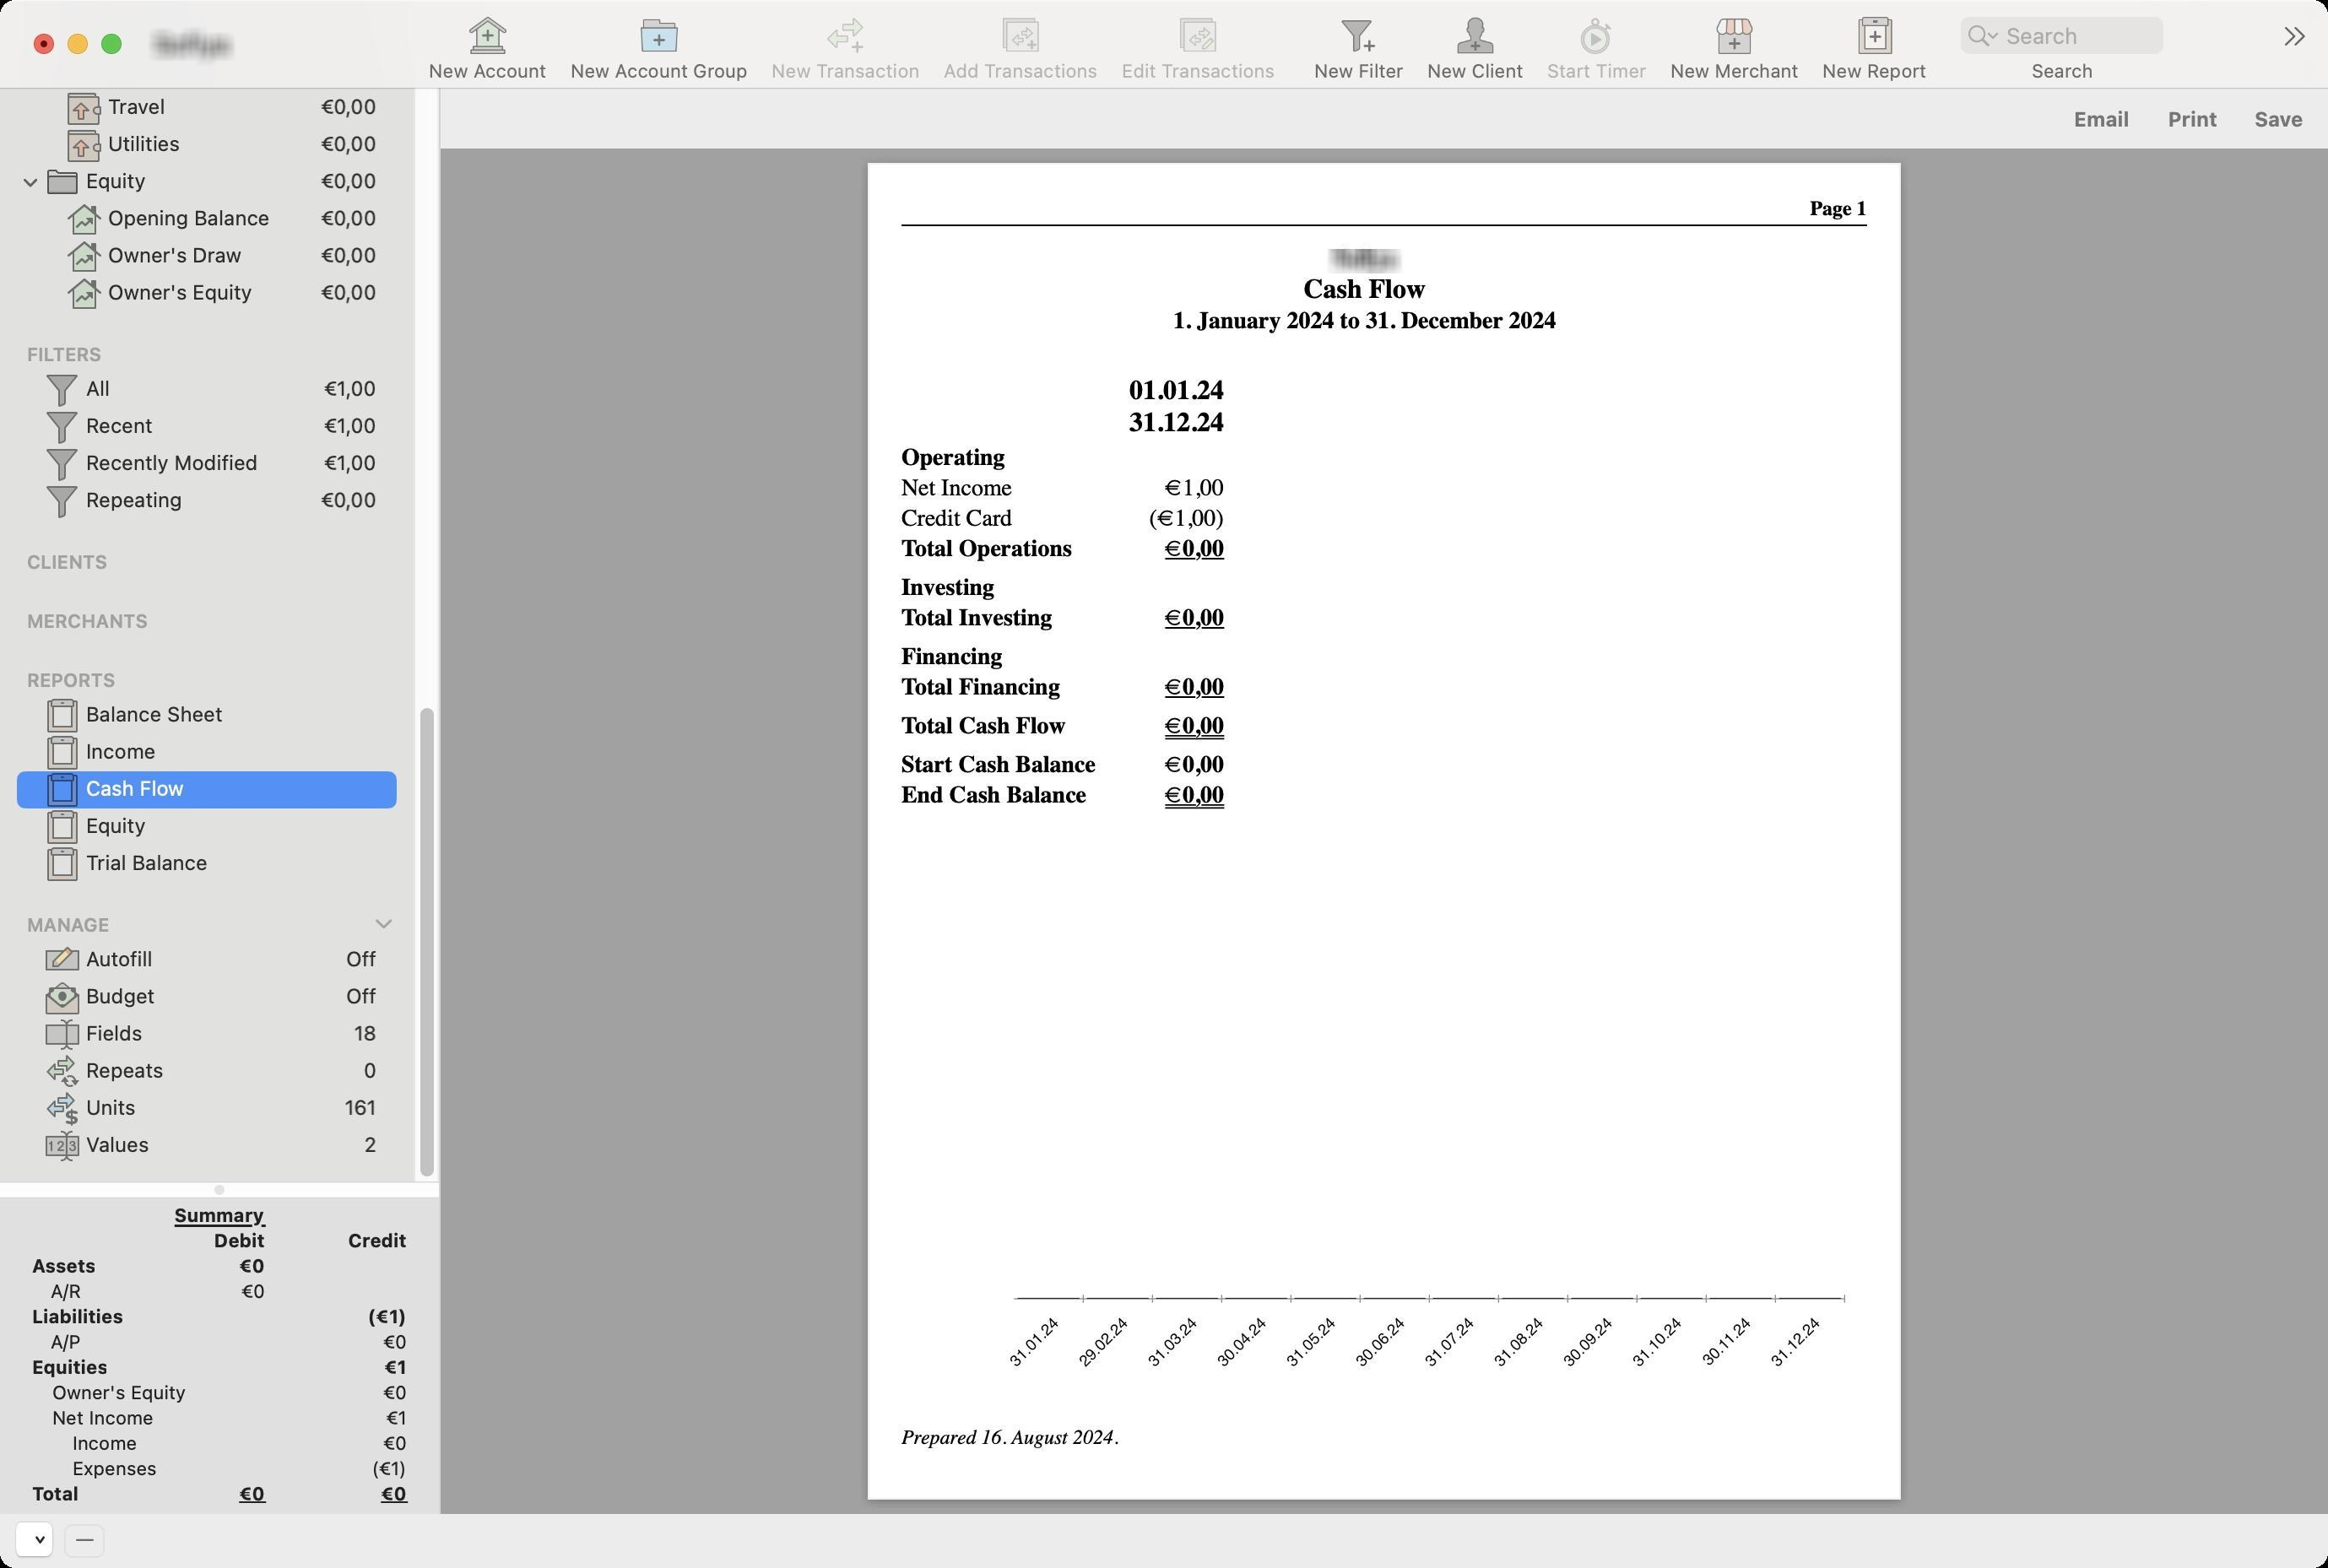
Accessibility tree:
{"name": "[name]", "role": "AXWindow", "description": null, "role_description": "standard window", "value": null, "position": "284.00;55.00", "size": "1379;929", "children": [{"name": "", "role": "AXMenuButton", "description": null, "role_description": "menu button", "value": null, "position": "8.00;901.00", "size": "26;25", "children": []}, {"name": "", "role": "AXButton", "description": "remove", "role_description": "button", "value": null, "position": "37.00;901.00", "size": "26;25", "children": []}, {"name": null, "role": "AXSplitGroup", "description": null, "role_description": "split group", "value": null, "position": "0.00;52.00", "size": "1379;845", "children": [{"name": null, "role": "AXSplitGroup", "description": null, "role_description": "split group", "value": null, "position": "0.00;52.00", "size": "260;845", "children": [{"name": null, "role": "AXScrollArea", "description": null, "role_description": "scroll area", "value": null, "position": "0.00;52.00", "size": "260;648", "children": [{"name": null, "role": "AXOutline", "description": null, "role_description": "outline", "value": null, "position": "0.00;-793.00", "size": "245;1493", "children": [{"name": null, "role": "AXRow", "description": null, "role_description": "outline row", "value": null, "position": "0.00;-783.00", "size": "245;22", "children": [{"name": null, "role": "AXCell", "description": null, "role_description": "cell", "value": null, "position": "10.00;-783.00", "size": "225;22", "children": [{"name": null, "role": "AXStaticText", "description": null, "role_description": "text", "value": "ACCOUNTS", "position": "14.00;-783.00", "size": "229;22", "children": []}]}]}, {"name": null, "role": "AXRow", "description": null, "role_description": "outline row", "value": null, "position": "0.00;-761.00", "size": "245;22", "children": [{"name": null, "role": "AXCell", "description": null, "role_description": "cell", "value": null, "position": "10.00;-761.00", "size": "225;22", "children": [{"name": null, "role": "AXImage", "description": "", "role_description": "image", "value": null, "position": "27.00;-760.00", "size": "20;20", "children": []}, {"name": null, "role": "AXStaticText", "description": null, "role_description": "text", "value": "Assets", "position": "49.00;-758.50", "size": "138;17", "children": []}, {"name": null, "role": "AXStaticText", "description": null, "role_description": "text", "value": "€0,00", "position": "187.14;-758.50", "size": "38;17", "children": []}, {"name": null, "role": "AXDisclosureTriangle", "description": null, "role_description": "disclosure triangle", "value": 1, "position": "12.00;-761.00", "size": "13;22", "children": []}]}]}, {"name": null, "role": "AXRow", "description": null, "role_description": "outline row", "value": null, "position": "0.00;-739.00", "size": "245;22", "children": [{"name": null, "role": "AXCell", "description": null, "role_description": "cell", "value": null, "position": "10.00;-739.00", "size": "225;22", "children": [{"name": null, "role": "AXImage", "description": "Bank", "role_description": "image", "value": null, "position": "40.00;-738.00", "size": "20;20", "children": []}, {"name": null, "role": "AXStaticText", "description": null, "role_description": "text", "value": "Chequing", "position": "62.00;-736.50", "size": "125;17", "children": []}, {"name": null, "role": "AXStaticText", "description": null, "role_description": "text", "value": "€0,00", "position": "187.14;-736.50", "size": "38;17", "children": []}]}]}, {"name": null, "role": "AXRow", "description": null, "role_description": "outline row", "value": null, "position": "0.00;-717.00", "size": "245;22", "children": [{"name": null, "role": "AXCell", "description": null, "role_description": "cell", "value": null, "position": "10.00;-717.00", "size": "225;22", "children": [{"name": null, "role": "AXImage", "description": "Bank", "role_description": "image", "value": null, "position": "40.00;-716.00", "size": "20;20", "children": []}, {"name": null, "role": "AXStaticText", "description": null, "role_description": "text", "value": "Savings", "position": "62.00;-714.50", "size": "125;17", "children": []}, {"name": null, "role": "AXStaticText", "description": null, "role_description": "text", "value": "€0,00", "position": "187.14;-714.50", "size": "38;17", "children": []}]}]}, {"name": null, "role": "AXRow", "description": null, "role_description": "outline row", "value": null, "position": "0.00;-695.00", "size": "245;22", "children": [{"name": null, "role": "AXCell", "description": null, "role_description": "cell", "value": null, "position": "10.00;-695.00", "size": "225;22", "children": [{"name": null, "role": "AXImage", "description": "Cash", "role_description": "image", "value": null, "position": "40.00;-694.00", "size": "20;20", "children": []}, {"name": null, "role": "AXStaticText", "description": null, "role_description": "text", "value": "Petty Cash", "position": "62.00;-692.50", "size": "125;17", "children": []}, {"name": null, "role": "AXStaticText", "description": null, "role_description": "text", "value": "€0,00", "position": "187.14;-692.50", "size": "38;17", "children": []}]}]}, {"name": null, "role": "AXRow", "description": null, "role_description": "outline row", "value": null, "position": "0.00;-673.00", "size": "245;22", "children": [{"name": null, "role": "AXCell", "description": null, "role_description": "cell", "value": null, "position": "10.00;-673.00", "size": "225;22", "children": [{"name": null, "role": "AXImage", "description": "FixedAsset", "role_description": "image", "value": null, "position": "40.00;-672.00", "size": "20;20", "children": []}, {"name": null, "role": "AXStaticText", "description": null, "role_description": "text", "value": "Fixed Assets", "position": "62.00;-670.50", "size": "125;17", "children": []}, {"name": null, "role": "AXStaticText", "description": null, "role_description": "text", "value": "€0,00", "position": "187.14;-670.50", "size": "38;17", "children": []}]}]}, {"name": null, "role": "AXRow", "description": null, "role_description": "outline row", "value": null, "position": "0.00;-651.00", "size": "245;22", "children": [{"name": null, "role": "AXCell", "description": null, "role_description": "cell", "value": null, "position": "10.00;-651.00", "size": "225;22", "children": [{"name": null, "role": "AXImage", "description": "AccountsReceivable", "role_description": "image", "value": null, "position": "40.00;-650.00", "size": "20;20", "children": []}, {"name": null, "role": "AXStaticText", "description": null, "role_description": "text", "value": "Accounts Receivable", "position": "62.00;-648.50", "size": "125;17", "children": []}, {"name": null, "role": "AXStaticText", "description": null, "role_description": "text", "value": "€0,00", "position": "187.14;-648.50", "size": "38;17", "children": []}]}]}, {"name": null, "role": "AXRow", "description": null, "role_description": "outline row", "value": null, "position": "0.00;-629.00", "size": "245;22", "children": [{"name": null, "role": "AXCell", "description": null, "role_description": "cell", "value": null, "position": "10.00;-629.00", "size": "225;22", "children": [{"name": null, "role": "AXImage", "description": "", "role_description": "image", "value": null, "position": "27.00;-628.00", "size": "20;20", "children": []}, {"name": null, "role": "AXStaticText", "description": null, "role_description": "text", "value": "Liabilities", "position": "49.00;-626.50", "size": "131;17", "children": []}, {"name": null, "role": "AXStaticText", "description": null, "role_description": "text", "value": "(€1,00)", "position": "179.79;-626.50", "size": "45;17", "children": []}, {"name": null, "role": "AXDisclosureTriangle", "description": null, "role_description": "disclosure triangle", "value": 1, "position": "12.00;-629.00", "size": "13;22", "children": []}]}]}, {"name": null, "role": "AXRow", "description": null, "role_description": "outline row", "value": null, "position": "0.00;-607.00", "size": "245;22", "children": [{"name": null, "role": "AXCell", "description": null, "role_description": "cell", "value": null, "position": "10.00;-607.00", "size": "225;22", "children": [{"name": null, "role": "AXImage", "description": "CreditCard", "role_description": "image", "value": null, "position": "40.00;-606.00", "size": "20;20", "children": []}, {"name": null, "role": "AXStaticText", "description": null, "role_description": "text", "value": "Credit Card", "position": "62.00;-604.50", "size": "118;17", "children": []}, {"name": null, "role": "AXStaticText", "description": null, "role_description": "text", "value": "(€1,00)", "position": "179.79;-604.50", "size": "45;17", "children": []}]}]}, {"name": null, "role": "AXRow", "description": null, "role_description": "outline row", "value": null, "position": "0.00;-585.00", "size": "245;22", "children": [{"name": null, "role": "AXCell", "description": null, "role_description": "cell", "value": null, "position": "10.00;-585.00", "size": "225;22", "children": [{"name": null, "role": "AXImage", "description": "Loan", "role_description": "image", "value": null, "position": "40.00;-584.00", "size": "20;20", "children": []}, {"name": null, "role": "AXStaticText", "description": null, "role_description": "text", "value": "Loan", "position": "62.00;-582.50", "size": "125;17", "children": []}, {"name": null, "role": "AXStaticText", "description": null, "role_description": "text", "value": "€0,00", "position": "187.14;-582.50", "size": "38;17", "children": []}]}]}, {"name": null, "role": "AXRow", "description": null, "role_description": "outline row", "value": null, "position": "0.00;-563.00", "size": "245;22", "children": [{"name": null, "role": "AXCell", "description": null, "role_description": "cell", "value": null, "position": "10.00;-563.00", "size": "225;22", "children": [{"name": null, "role": "AXImage", "description": "AccountsPayable", "role_description": "image", "value": null, "position": "40.00;-562.00", "size": "20;20", "children": []}, {"name": null, "role": "AXStaticText", "description": null, "role_description": "text", "value": "Accounts Payable", "position": "62.00;-560.50", "size": "125;17", "children": []}, {"name": null, "role": "AXStaticText", "description": null, "role_description": "text", "value": "€0,00", "position": "187.14;-560.50", "size": "38;17", "children": []}]}]}, {"name": null, "role": "AXRow", "description": null, "role_description": "outline row", "value": null, "position": "0.00;-541.00", "size": "245;22", "children": [{"name": null, "role": "AXCell", "description": null, "role_description": "cell", "value": null, "position": "10.00;-541.00", "size": "225;22", "children": [{"name": null, "role": "AXImage", "description": "Tax", "role_description": "image", "value": null, "position": "40.00;-540.00", "size": "20;20", "children": []}, {"name": null, "role": "AXStaticText", "description": null, "role_description": "text", "value": "Sales Tax", "position": "62.00;-538.50", "size": "125;17", "children": []}, {"name": null, "role": "AXStaticText", "description": null, "role_description": "text", "value": "€0,00", "position": "187.14;-538.50", "size": "38;17", "children": []}]}]}, {"name": null, "role": "AXRow", "description": null, "role_description": "outline row", "value": null, "position": "0.00;-519.00", "size": "245;22", "children": [{"name": null, "role": "AXCell", "description": null, "role_description": "cell", "value": null, "position": "10.00;-519.00", "size": "225;22", "children": [{"name": null, "role": "AXImage", "description": "Tax", "role_description": "image", "value": null, "position": "40.00;-518.00", "size": "20;20", "children": []}, {"name": null, "role": "AXStaticText", "description": null, "role_description": "text", "value": "Tax", "position": "62.00;-516.50", "size": "125;17", "children": []}, {"name": null, "role": "AXStaticText", "description": null, "role_description": "text", "value": "€0,00", "position": "187.14;-516.50", "size": "38;17", "children": []}]}]}, {"name": null, "role": "AXRow", "description": null, "role_description": "outline row", "value": null, "position": "0.00;-497.00", "size": "245;22", "children": [{"name": null, "role": "AXCell", "description": null, "role_description": "cell", "value": null, "position": "10.00;-497.00", "size": "225;22", "children": [{"name": null, "role": "AXImage", "description": "", "role_description": "image", "value": null, "position": "27.00;-496.00", "size": "20;20", "children": []}, {"name": null, "role": "AXStaticText", "description": null, "role_description": "text", "value": "Income", "position": "49.00;-494.50", "size": "138;17", "children": []}, {"name": null, "role": "AXStaticText", "description": null, "role_description": "text", "value": "€0,00", "position": "187.14;-494.50", "size": "38;17", "children": []}, {"name": null, "role": "AXDisclosureTriangle", "description": null, "role_description": "disclosure triangle", "value": 1, "position": "12.00;-497.00", "size": "13;22", "children": []}]}]}, {"name": null, "role": "AXRow", "description": null, "role_description": "outline row", "value": null, "position": "0.00;-475.00", "size": "245;22", "children": [{"name": null, "role": "AXCell", "description": null, "role_description": "cell", "value": null, "position": "10.00;-475.00", "size": "225;22", "children": [{"name": null, "role": "AXImage", "description": "Income", "role_description": "image", "value": null, "position": "40.00;-474.00", "size": "20;20", "children": []}, {"name": null, "role": "AXStaticText", "description": null, "role_description": "text", "value": "Sales", "position": "62.00;-472.50", "size": "125;17", "children": []}, {"name": null, "role": "AXStaticText", "description": null, "role_description": "text", "value": "€0,00", "position": "187.14;-472.50", "size": "38;17", "children": []}]}]}, {"name": null, "role": "AXRow", "description": null, "role_description": "outline row", "value": null, "position": "0.00;-453.00", "size": "245;22", "children": [{"name": null, "role": "AXCell", "description": null, "role_description": "cell", "value": null, "position": "10.00;-453.00", "size": "225;22", "children": [{"name": null, "role": "AXImage", "description": "Income", "role_description": "image", "value": null, "position": "40.00;-452.00", "size": "20;20", "children": []}, {"name": null, "role": "AXStaticText", "description": null, "role_description": "text", "value": "Interest Income", "position": "62.00;-450.50", "size": "125;17", "children": []}, {"name": null, "role": "AXStaticText", "description": null, "role_description": "text", "value": "€0,00", "position": "187.14;-450.50", "size": "38;17", "children": []}]}]}, {"name": null, "role": "AXRow", "description": null, "role_description": "outline row", "value": null, "position": "0.00;-431.00", "size": "245;22", "children": [{"name": null, "role": "AXCell", "description": null, "role_description": "cell", "value": null, "position": "10.00;-431.00", "size": "225;22", "children": [{"name": null, "role": "AXImage", "description": "", "role_description": "image", "value": null, "position": "27.00;-430.00", "size": "20;20", "children": []}, {"name": null, "role": "AXStaticText", "description": null, "role_description": "text", "value": "Expenses", "position": "49.00;-428.50", "size": "131;17", "children": []}, {"name": null, "role": "AXStaticText", "description": null, "role_description": "text", "value": "(€1,00)", "position": "179.79;-428.50", "size": "45;17", "children": []}, {"name": null, "role": "AXDisclosureTriangle", "description": null, "role_description": "disclosure triangle", "value": 1, "position": "12.00;-431.00", "size": "13;22", "children": []}]}]}, {"name": null, "role": "AXRow", "description": null, "role_description": "outline row", "value": null, "position": "0.00;-409.00", "size": "245;22", "children": [{"name": null, "role": "AXCell", "description": null, "role_description": "cell", "value": null, "position": "10.00;-409.00", "size": "225;22", "children": [{"name": null, "role": "AXImage", "description": "Expense", "role_description": "image", "value": null, "position": "40.00;-408.00", "size": "20;20", "children": []}, {"name": null, "role": "AXStaticText", "description": null, "role_description": "text", "value": "Advertising", "position": "62.00;-406.50", "size": "125;17", "children": []}, {"name": null, "role": "AXStaticText", "description": null, "role_description": "text", "value": "€0,00", "position": "187.14;-406.50", "size": "38;17", "children": []}]}]}, {"name": null, "role": "AXRow", "description": null, "role_description": "outline row", "value": null, "position": "0.00;-387.00", "size": "245;22", "children": [{"name": null, "role": "AXCell", "description": null, "role_description": "cell", "value": null, "position": "10.00;-387.00", "size": "225;22", "children": [{"name": null, "role": "AXImage", "description": "Expense", "role_description": "image", "value": null, "position": "40.00;-386.00", "size": "20;20", "children": []}, {"name": null, "role": "AXStaticText", "description": null, "role_description": "text", "value": "Auto", "position": "62.00;-384.50", "size": "125;17", "children": []}, {"name": null, "role": "AXStaticText", "description": null, "role_description": "text", "value": "€0,00", "position": "187.14;-384.50", "size": "38;17", "children": []}]}]}, {"name": null, "role": "AXRow", "description": null, "role_description": "outline row", "value": null, "position": "0.00;-365.00", "size": "245;22", "children": [{"name": null, "role": "AXCell", "description": null, "role_description": "cell", "value": null, "position": "10.00;-365.00", "size": "225;22", "children": [{"name": null, "role": "AXImage", "description": "Expense", "role_description": "image", "value": null, "position": "40.00;-364.00", "size": "20;20", "children": []}, {"name": null, "role": "AXStaticText", "description": null, "role_description": "text", "value": "Bank Charges", "position": "62.00;-362.50", "size": "125;17", "children": []}, {"name": null, "role": "AXStaticText", "description": null, "role_description": "text", "value": "€0,00", "position": "187.14;-362.50", "size": "38;17", "children": []}]}]}, {"name": null, "role": "AXRow", "description": null, "role_description": "outline row", "value": null, "position": "0.00;-343.00", "size": "245;22", "children": [{"name": null, "role": "AXCell", "description": null, "role_description": "cell", "value": null, "position": "10.00;-343.00", "size": "225;22", "children": [{"name": null, "role": "AXImage", "description": "Expense", "role_description": "image", "value": null, "position": "40.00;-342.00", "size": "20;20", "children": []}, {"name": null, "role": "AXStaticText", "description": null, "role_description": "text", "value": "Business Licenses/Permits", "position": "62.00;-340.50", "size": "125;17", "children": []}, {"name": null, "role": "AXStaticText", "description": null, "role_description": "text", "value": "€0,00", "position": "187.14;-340.50", "size": "38;17", "children": []}]}]}, {"name": null, "role": "AXRow", "description": null, "role_description": "outline row", "value": null, "position": "0.00;-321.00", "size": "245;22", "children": [{"name": null, "role": "AXCell", "description": null, "role_description": "cell", "value": null, "position": "10.00;-321.00", "size": "225;22", "children": [{"name": null, "role": "AXImage", "description": "Expense", "role_description": "image", "value": null, "position": "40.00;-320.00", "size": "20;20", "children": []}, {"name": null, "role": "AXStaticText", "description": null, "role_description": "text", "value": "Computer", "position": "62.00;-318.50", "size": "125;17", "children": []}, {"name": null, "role": "AXStaticText", "description": null, "role_description": "text", "value": "€0,00", "position": "187.14;-318.50", "size": "38;17", "children": []}]}]}, {"name": null, "role": "AXRow", "description": null, "role_description": "outline row", "value": null, "position": "0.00;-299.00", "size": "245;22", "children": [{"name": null, "role": "AXCell", "description": null, "role_description": "cell", "value": null, "position": "10.00;-299.00", "size": "225;22", "children": [{"name": null, "role": "AXImage", "description": "Expense", "role_description": "image", "value": null, "position": "40.00;-298.00", "size": "20;20", "children": []}, {"name": null, "role": "AXStaticText", "description": null, "role_description": "text", "value": "Depreciation", "position": "62.00;-296.50", "size": "125;17", "children": []}, {"name": null, "role": "AXStaticText", "description": null, "role_description": "text", "value": "€0,00", "position": "187.14;-296.50", "size": "38;17", "children": []}]}]}, {"name": null, "role": "AXRow", "description": null, "role_description": "outline row", "value": null, "position": "0.00;-277.00", "size": "245;22", "children": [{"name": null, "role": "AXCell", "description": null, "role_description": "cell", "value": null, "position": "10.00;-277.00", "size": "225;22", "children": [{"name": null, "role": "AXImage", "description": "Expense", "role_description": "image", "value": null, "position": "40.00;-276.00", "size": "20;20", "children": []}, {"name": null, "role": "AXStaticText", "description": null, "role_description": "text", "value": "Dues/Subscriptions", "position": "62.00;-274.50", "size": "125;17", "children": []}, {"name": null, "role": "AXStaticText", "description": null, "role_description": "text", "value": "€0,00", "position": "187.14;-274.50", "size": "38;17", "children": []}]}]}, {"name": null, "role": "AXRow", "description": null, "role_description": "outline row", "value": null, "position": "0.00;-255.00", "size": "245;22", "children": [{"name": null, "role": "AXCell", "description": null, "role_description": "cell", "value": null, "position": "10.00;-255.00", "size": "225;22", "children": [{"name": null, "role": "AXImage", "description": "Expense", "role_description": "image", "value": null, "position": "40.00;-254.00", "size": "20;20", "children": []}, {"name": null, "role": "AXStaticText", "description": null, "role_description": "text", "value": "Equipment", "position": "62.00;-252.50", "size": "125;17", "children": []}, {"name": null, "role": "AXStaticText", "description": null, "role_description": "text", "value": "€0,00", "position": "187.14;-252.50", "size": "38;17", "children": []}]}]}, {"name": null, "role": "AXRow", "description": null, "role_description": "outline row", "value": null, "position": "0.00;-233.00", "size": "245;22", "children": [{"name": null, "role": "AXCell", "description": null, "role_description": "cell", "value": null, "position": "10.00;-233.00", "size": "225;22", "children": [{"name": null, "role": "AXImage", "description": "Expense", "role_description": "image", "value": null, "position": "40.00;-232.00", "size": "20;20", "children": []}, {"name": null, "role": "AXStaticText", "description": null, "role_description": "text", "value": "Furniture", "position": "62.00;-230.50", "size": "125;17", "children": []}, {"name": null, "role": "AXStaticText", "description": null, "role_description": "text", "value": "€0,00", "position": "187.14;-230.50", "size": "38;17", "children": []}]}]}, {"name": null, "role": "AXRow", "description": null, "role_description": "outline row", "value": null, "position": "0.00;-211.00", "size": "245;22", "children": [{"name": null, "role": "AXCell", "description": null, "role_description": "cell", "value": null, "position": "10.00;-211.00", "size": "225;22", "children": [{"name": null, "role": "AXImage", "description": "Expense", "role_description": "image", "value": null, "position": "40.00;-210.00", "size": "20;20", "children": []}, {"name": null, "role": "AXStaticText", "description": null, "role_description": "text", "value": "Insurance", "position": "62.00;-208.50", "size": "125;17", "children": []}, {"name": null, "role": "AXStaticText", "description": null, "role_description": "text", "value": "€0,00", "position": "187.14;-208.50", "size": "38;17", "children": []}]}]}, {"name": null, "role": "AXRow", "description": null, "role_description": "outline row", "value": null, "position": "0.00;-189.00", "size": "245;22", "children": [{"name": null, "role": "AXCell", "description": null, "role_description": "cell", "value": null, "position": "10.00;-189.00", "size": "225;22", "children": [{"name": null, "role": "AXImage", "description": "Expense", "role_description": "image", "value": null, "position": "40.00;-188.00", "size": "20;20", "children": []}, {"name": null, "role": "AXStaticText", "description": null, "role_description": "text", "value": "Interest", "position": "62.00;-186.50", "size": "118;17", "children": []}, {"name": null, "role": "AXStaticText", "description": null, "role_description": "text", "value": "(€1,00)", "position": "179.79;-186.50", "size": "45;17", "children": []}]}]}, {"name": null, "role": "AXRow", "description": null, "role_description": "outline row", "value": null, "position": "0.00;-167.00", "size": "245;22", "children": [{"name": null, "role": "AXCell", "description": null, "role_description": "cell", "value": null, "position": "10.00;-167.00", "size": "225;22", "children": [{"name": null, "role": "AXImage", "description": "Expense", "role_description": "image", "value": null, "position": "40.00;-166.00", "size": "20;20", "children": []}, {"name": null, "role": "AXStaticText", "description": null, "role_description": "text", "value": "Internet", "position": "62.00;-164.50", "size": "125;17", "children": []}, {"name": null, "role": "AXStaticText", "description": null, "role_description": "text", "value": "€0,00", "position": "187.14;-164.50", "size": "38;17", "children": []}]}]}, {"name": null, "role": "AXRow", "description": null, "role_description": "outline row", "value": null, "position": "0.00;-145.00", "size": "245;22", "children": [{"name": null, "role": "AXCell", "description": null, "role_description": "cell", "value": null, "position": "10.00;-145.00", "size": "225;22", "children": [{"name": null, "role": "AXImage", "description": "Expense", "role_description": "image", "value": null, "position": "40.00;-144.00", "size": "20;20", "children": []}, {"name": null, "role": "AXStaticText", "description": null, "role_description": "text", "value": "Meals/Entertainment", "position": "62.00;-142.50", "size": "125;17", "children": []}, {"name": null, "role": "AXStaticText", "description": null, "role_description": "text", "value": "€0,00", "position": "187.14;-142.50", "size": "38;17", "children": []}]}]}, {"name": null, "role": "AXRow", "description": null, "role_description": "outline row", "value": null, "position": "0.00;-123.00", "size": "245;22", "children": [{"name": null, "role": "AXCell", "description": null, "role_description": "cell", "value": null, "position": "10.00;-123.00", "size": "225;22", "children": [{"name": null, "role": "AXImage", "description": "Expense", "role_description": "image", "value": null, "position": "40.00;-122.00", "size": "20;20", "children": []}, {"name": null, "role": "AXStaticText", "description": null, "role_description": "text", "value": "Mileage", "position": "62.00;-120.50", "size": "125;17", "children": []}, {"name": null, "role": "AXStaticText", "description": null, "role_description": "text", "value": "€0,00", "position": "187.14;-120.50", "size": "38;17", "children": []}]}]}, {"name": null, "role": "AXRow", "description": null, "role_description": "outline row", "value": null, "position": "0.00;-101.00", "size": "245;22", "children": [{"name": null, "role": "AXCell", "description": null, "role_description": "cell", "value": null, "position": "10.00;-101.00", "size": "225;22", "children": [{"name": null, "role": "AXImage", "description": "Expense", "role_description": "image", "value": null, "position": "40.00;-100.00", "size": "20;20", "children": []}, {"name": null, "role": "AXStaticText", "description": null, "role_description": "text", "value": "Office Supplies", "position": "62.00;-98.50", "size": "125;17", "children": []}, {"name": null, "role": "AXStaticText", "description": null, "role_description": "text", "value": "€0,00", "position": "187.14;-98.50", "size": "38;17", "children": []}]}]}, {"name": null, "role": "AXRow", "description": null, "role_description": "outline row", "value": null, "position": "0.00;-79.00", "size": "245;22", "children": [{"name": null, "role": "AXCell", "description": null, "role_description": "cell", "value": null, "position": "10.00;-79.00", "size": "225;22", "children": [{"name": null, "role": "AXImage", "description": "Expense", "role_description": "image", "value": null, "position": "40.00;-78.00", "size": "20;20", "children": []}, {"name": null, "role": "AXStaticText", "description": null, "role_description": "text", "value": "Phone", "position": "62.00;-76.50", "size": "125;17", "children": []}, {"name": null, "role": "AXStaticText", "description": null, "role_description": "text", "value": "€0,00", "position": "187.14;-76.50", "size": "38;17", "children": []}]}]}, {"name": null, "role": "AXRow", "description": null, "role_description": "outline row", "value": null, "position": "0.00;-57.00", "size": "245;22", "children": [{"name": null, "role": "AXCell", "description": null, "role_description": "cell", "value": null, "position": "10.00;-57.00", "size": "225;22", "children": [{"name": null, "role": "AXImage", "description": "Expense", "role_description": "image", "value": null, "position": "40.00;-56.00", "size": "20;20", "children": []}, {"name": null, "role": "AXStaticText", "description": null, "role_description": "text", "value": "Postage/Shipping", "position": "62.00;-54.50", "size": "125;17", "children": []}, {"name": null, "role": "AXStaticText", "description": null, "role_description": "text", "value": "€0,00", "position": "187.14;-54.50", "size": "38;17", "children": []}]}]}, {"name": null, "role": "AXRow", "description": null, "role_description": "outline row", "value": null, "position": "0.00;-35.00", "size": "245;22", "children": [{"name": null, "role": "AXCell", "description": null, "role_description": "cell", "value": null, "position": "10.00;-35.00", "size": "225;22", "children": [{"name": null, "role": "AXImage", "description": "Expense", "role_description": "image", "value": null, "position": "40.00;-34.00", "size": "20;20", "children": []}, {"name": null, "role": "AXStaticText", "description": null, "role_description": "text", "value": "Professional Fees", "position": "62.00;-32.50", "size": "125;17", "children": []}, {"name": null, "role": "AXStaticText", "description": null, "role_description": "text", "value": "€0,00", "position": "187.14;-32.50", "size": "38;17", "children": []}]}]}, {"name": null, "role": "AXRow", "description": null, "role_description": "outline row", "value": null, "position": "0.00;-13.00", "size": "245;22", "children": [{"name": null, "role": "AXCell", "description": null, "role_description": "cell", "value": null, "position": "10.00;-13.00", "size": "225;22", "children": [{"name": null, "role": "AXImage", "description": "Expense", "role_description": "image", "value": null, "position": "40.00;-12.00", "size": "20;20", "children": []}, {"name": null, "role": "AXStaticText", "description": null, "role_description": "text", "value": "Rent", "position": "62.00;-10.50", "size": "125;17", "children": []}, {"name": null, "role": "AXStaticText", "description": null, "role_description": "text", "value": "€0,00", "position": "187.14;-10.50", "size": "38;17", "children": []}]}]}, {"name": null, "role": "AXRow", "description": null, "role_description": "outline row", "value": null, "position": "0.00;9.00", "size": "245;22", "children": [{"name": null, "role": "AXCell", "description": null, "role_description": "cell", "value": null, "position": "10.00;9.00", "size": "225;22", "children": [{"name": null, "role": "AXImage", "description": "Expense", "role_description": "image", "value": null, "position": "40.00;10.00", "size": "20;20", "children": []}, {"name": null, "role": "AXStaticText", "description": null, "role_description": "text", "value": "Repairs/Maintenance", "position": "62.00;11.50", "size": "125;17", "children": []}, {"name": null, "role": "AXStaticText", "description": null, "role_description": "text", "value": "€0,00", "position": "187.14;11.50", "size": "38;17", "children": []}]}]}, {"name": null, "role": "AXRow", "description": null, "role_description": "outline row", "value": null, "position": "0.00;31.00", "size": "245;22", "children": [{"name": null, "role": "AXCell", "description": null, "role_description": "cell", "value": null, "position": "10.00;31.00", "size": "225;22", "children": [{"name": null, "role": "AXImage", "description": "Expense", "role_description": "image", "value": null, "position": "40.00;32.00", "size": "20;20", "children": []}, {"name": null, "role": "AXStaticText", "description": null, "role_description": "text", "value": "Salaries", "position": "62.00;33.50", "size": "125;17", "children": []}, {"name": null, "role": "AXStaticText", "description": null, "role_description": "text", "value": "€0,00", "position": "187.14;33.50", "size": "38;17", "children": []}]}]}, {"name": null, "role": "AXRow", "description": null, "role_description": "outline row", "value": null, "position": "0.00;53.00", "size": "245;22", "children": [{"name": null, "role": "AXCell", "description": null, "role_description": "cell", "value": null, "position": "10.00;53.00", "size": "225;22", "children": [{"name": null, "role": "AXImage", "description": "Expense", "role_description": "image", "value": null, "position": "40.00;54.00", "size": "20;20", "children": []}, {"name": null, "role": "AXStaticText", "description": null, "role_description": "text", "value": "Travel", "position": "62.00;55.50", "size": "125;17", "children": []}, {"name": null, "role": "AXStaticText", "description": null, "role_description": "text", "value": "€0,00", "position": "187.14;55.50", "size": "38;17", "children": []}]}]}, {"name": null, "role": "AXRow", "description": null, "role_description": "outline row", "value": null, "position": "0.00;75.00", "size": "245;22", "children": [{"name": null, "role": "AXCell", "description": null, "role_description": "cell", "value": null, "position": "10.00;75.00", "size": "225;22", "children": [{"name": null, "role": "AXImage", "description": "Expense", "role_description": "image", "value": null, "position": "40.00;76.00", "size": "20;20", "children": []}, {"name": null, "role": "AXStaticText", "description": null, "role_description": "text", "value": "Utilities", "position": "62.00;77.50", "size": "125;17", "children": []}, {"name": null, "role": "AXStaticText", "description": null, "role_description": "text", "value": "€0,00", "position": "187.14;77.50", "size": "38;17", "children": []}]}]}, {"name": null, "role": "AXRow", "description": null, "role_description": "outline row", "value": null, "position": "0.00;97.00", "size": "245;22", "children": [{"name": null, "role": "AXCell", "description": null, "role_description": "cell", "value": null, "position": "10.00;97.00", "size": "225;22", "children": [{"name": null, "role": "AXImage", "description": "", "role_description": "image", "value": null, "position": "27.00;98.00", "size": "20;20", "children": []}, {"name": null, "role": "AXStaticText", "description": null, "role_description": "text", "value": "Equity", "position": "49.00;99.50", "size": "138;17", "children": []}, {"name": null, "role": "AXStaticText", "description": null, "role_description": "text", "value": "€0,00", "position": "187.14;99.50", "size": "38;17", "children": []}, {"name": null, "role": "AXDisclosureTriangle", "description": null, "role_description": "disclosure triangle", "value": 1, "position": "12.00;97.00", "size": "13;22", "children": []}]}]}, {"name": null, "role": "AXRow", "description": null, "role_description": "outline row", "value": null, "position": "0.00;119.00", "size": "245;22", "children": [{"name": null, "role": "AXCell", "description": null, "role_description": "cell", "value": null, "position": "10.00;119.00", "size": "225;22", "children": [{"name": null, "role": "AXImage", "description": "Equity", "role_description": "image", "value": null, "position": "40.00;120.00", "size": "20;20", "children": []}, {"name": null, "role": "AXStaticText", "description": null, "role_description": "text", "value": "Opening Balance", "position": "62.00;121.50", "size": "125;17", "children": []}, {"name": null, "role": "AXStaticText", "description": null, "role_description": "text", "value": "€0,00", "position": "187.14;121.50", "size": "38;17", "children": []}]}]}, {"name": null, "role": "AXRow", "description": null, "role_description": "outline row", "value": null, "position": "0.00;141.00", "size": "245;22", "children": [{"name": null, "role": "AXCell", "description": null, "role_description": "cell", "value": null, "position": "10.00;141.00", "size": "225;22", "children": [{"name": null, "role": "AXImage", "description": "Equity", "role_description": "image", "value": null, "position": "40.00;142.00", "size": "20;20", "children": []}, {"name": null, "role": "AXStaticText", "description": null, "role_description": "text", "value": "Owner's Draw", "position": "62.00;143.50", "size": "125;17", "children": []}, {"name": null, "role": "AXStaticText", "description": null, "role_description": "text", "value": "€0,00", "position": "187.14;143.50", "size": "38;17", "children": []}]}]}, {"name": null, "role": "AXRow", "description": null, "role_description": "outline row", "value": null, "position": "0.00;163.00", "size": "245;22", "children": [{"name": null, "role": "AXCell", "description": null, "role_description": "cell", "value": null, "position": "10.00;163.00", "size": "225;22", "children": [{"name": null, "role": "AXImage", "description": "Equity", "role_description": "image", "value": null, "position": "40.00;164.00", "size": "20;20", "children": []}, {"name": null, "role": "AXStaticText", "description": null, "role_description": "text", "value": "Owner's Equity", "position": "62.00;165.50", "size": "125;17", "children": []}, {"name": null, "role": "AXStaticText", "description": null, "role_description": "text", "value": "€0,00", "position": "187.14;165.50", "size": "38;17", "children": []}]}]}, {"name": null, "role": "AXRow", "description": null, "role_description": "outline row", "value": null, "position": "0.00;198.00", "size": "245;22", "children": [{"name": null, "role": "AXCell", "description": null, "role_description": "cell", "value": null, "position": "10.00;198.00", "size": "225;22", "children": [{"name": null, "role": "AXStaticText", "description": null, "role_description": "text", "value": "FILTERS", "position": "14.00;198.00", "size": "229;22", "children": []}]}]}, {"name": null, "role": "AXRow", "description": null, "role_description": "outline row", "value": null, "position": "0.00;220.00", "size": "245;22", "children": [{"name": null, "role": "AXCell", "description": null, "role_description": "cell", "value": null, "position": "10.00;220.00", "size": "225;22", "children": [{"name": null, "role": "AXImage", "description": "Filter", "role_description": "image", "value": null, "position": "27.00;221.00", "size": "20;20", "children": []}, {"name": null, "role": "AXStaticText", "description": null, "role_description": "text", "value": "All", "position": "49.00;222.50", "size": "140;17", "children": []}, {"name": null, "role": "AXStaticText", "description": null, "role_description": "text", "value": "€1,00", "position": "188.96;222.50", "size": "36;17", "children": []}]}]}, {"name": null, "role": "AXRow", "description": null, "role_description": "outline row", "value": null, "position": "0.00;242.00", "size": "245;22", "children": [{"name": null, "role": "AXCell", "description": null, "role_description": "cell", "value": null, "position": "10.00;242.00", "size": "225;22", "children": [{"name": null, "role": "AXImage", "description": "Filter", "role_description": "image", "value": null, "position": "27.00;243.00", "size": "20;20", "children": []}, {"name": null, "role": "AXStaticText", "description": null, "role_description": "text", "value": "Recent", "position": "49.00;244.50", "size": "140;17", "children": []}, {"name": null, "role": "AXStaticText", "description": null, "role_description": "text", "value": "€1,00", "position": "188.96;244.50", "size": "36;17", "children": []}]}]}, {"name": null, "role": "AXRow", "description": null, "role_description": "outline row", "value": null, "position": "0.00;264.00", "size": "245;22", "children": [{"name": null, "role": "AXCell", "description": null, "role_description": "cell", "value": null, "position": "10.00;264.00", "size": "225;22", "children": [{"name": null, "role": "AXImage", "description": "Filter", "role_description": "image", "value": null, "position": "27.00;265.00", "size": "20;20", "children": []}, {"name": null, "role": "AXStaticText", "description": null, "role_description": "text", "value": "Recently Modified", "position": "49.00;266.50", "size": "140;17", "children": []}, {"name": null, "role": "AXStaticText", "description": null, "role_description": "text", "value": "€1,00", "position": "188.96;266.50", "size": "36;17", "children": []}]}]}, {"name": null, "role": "AXRow", "description": null, "role_description": "outline row", "value": null, "position": "0.00;286.00", "size": "245;22", "children": [{"name": null, "role": "AXCell", "description": null, "role_description": "cell", "value": null, "position": "10.00;286.00", "size": "225;22", "children": [{"name": null, "role": "AXImage", "description": "Filter", "role_description": "image", "value": null, "position": "27.00;287.00", "size": "20;20", "children": []}, {"name": null, "role": "AXStaticText", "description": null, "role_description": "text", "value": "Repeating", "position": "49.00;288.50", "size": "138;17", "children": []}, {"name": null, "role": "AXStaticText", "description": null, "role_description": "text", "value": "€0,00", "position": "187.14;288.50", "size": "38;17", "children": []}]}]}, {"name": null, "role": "AXRow", "description": null, "role_description": "outline row", "value": null, "position": "0.00;321.00", "size": "245;22", "children": [{"name": null, "role": "AXCell", "description": null, "role_description": "cell", "value": null, "position": "10.00;321.00", "size": "225;22", "children": [{"name": null, "role": "AXStaticText", "description": null, "role_description": "text", "value": "CLIENTS", "position": "14.00;321.00", "size": "229;22", "children": []}]}]}, {"name": null, "role": "AXRow", "description": null, "role_description": "outline row", "value": null, "position": "0.00;356.00", "size": "245;22", "children": [{"name": null, "role": "AXCell", "description": null, "role_description": "cell", "value": null, "position": "10.00;356.00", "size": "225;22", "children": [{"name": null, "role": "AXStaticText", "description": null, "role_description": "text", "value": "MERCHANTS", "position": "14.00;356.00", "size": "229;22", "children": []}]}]}, {"name": null, "role": "AXRow", "description": null, "role_description": "outline row", "value": null, "position": "0.00;391.00", "size": "245;22", "children": [{"name": null, "role": "AXCell", "description": null, "role_description": "cell", "value": null, "position": "10.00;391.00", "size": "225;22", "children": [{"name": null, "role": "AXStaticText", "description": null, "role_description": "text", "value": "REPORTS", "position": "14.00;391.00", "size": "229;22", "children": []}]}]}, {"name": null, "role": "AXRow", "description": null, "role_description": "outline row", "value": null, "position": "0.00;413.00", "size": "245;22", "children": [{"name": null, "role": "AXCell", "description": null, "role_description": "cell", "value": null, "position": "10.00;413.00", "size": "225;22", "children": [{"name": null, "role": "AXImage", "description": "Report", "role_description": "image", "value": null, "position": "27.00;414.00", "size": "20;20", "children": []}, {"name": null, "role": "AXStaticText", "description": null, "role_description": "text", "value": "Balance Sheet", "position": "49.00;415.50", "size": "171;17", "children": []}, {"name": null, "role": "AXStaticText", "description": null, "role_description": "text", "value": "", "position": "220.00;415.50", "size": "5;17", "children": []}]}]}, {"name": null, "role": "AXRow", "description": null, "role_description": "outline row", "value": null, "position": "0.00;435.00", "size": "245;22", "children": [{"name": null, "role": "AXCell", "description": null, "role_description": "cell", "value": null, "position": "10.00;435.00", "size": "225;22", "children": [{"name": null, "role": "AXImage", "description": "Report", "role_description": "image", "value": null, "position": "27.00;436.00", "size": "20;20", "children": []}, {"name": null, "role": "AXStaticText", "description": null, "role_description": "text", "value": "Income", "position": "49.00;437.50", "size": "171;17", "children": []}, {"name": null, "role": "AXStaticText", "description": null, "role_description": "text", "value": "", "position": "220.00;437.50", "size": "5;17", "children": []}]}]}, {"name": null, "role": "AXRow", "description": null, "role_description": "outline row", "value": null, "position": "0.00;457.00", "size": "245;22", "children": [{"name": null, "role": "AXCell", "description": null, "role_description": "cell", "value": null, "position": "10.00;457.00", "size": "225;22", "children": [{"name": null, "role": "AXImage", "description": "Report", "role_description": "image", "value": null, "position": "27.00;458.00", "size": "20;20", "children": []}, {"name": null, "role": "AXStaticText", "description": null, "role_description": "text", "value": "Cash Flow", "position": "49.00;459.50", "size": "171;17", "children": []}, {"name": null, "role": "AXStaticText", "description": null, "role_description": "text", "value": "", "position": "220.00;459.50", "size": "5;17", "children": []}]}]}, {"name": null, "role": "AXRow", "description": null, "role_description": "outline row", "value": null, "position": "0.00;479.00", "size": "245;22", "children": [{"name": null, "role": "AXCell", "description": null, "role_description": "cell", "value": null, "position": "10.00;479.00", "size": "225;22", "children": [{"name": null, "role": "AXImage", "description": "Report", "role_description": "image", "value": null, "position": "27.00;480.00", "size": "20;20", "children": []}, {"name": null, "role": "AXStaticText", "description": null, "role_description": "text", "value": "Equity", "position": "49.00;481.50", "size": "171;17", "children": []}, {"name": null, "role": "AXStaticText", "description": null, "role_description": "text", "value": "", "position": "220.00;481.50", "size": "5;17", "children": []}]}]}, {"name": null, "role": "AXRow", "description": null, "role_description": "outline row", "value": null, "position": "0.00;501.00", "size": "245;22", "children": [{"name": null, "role": "AXCell", "description": null, "role_description": "cell", "value": null, "position": "10.00;501.00", "size": "225;22", "children": [{"name": null, "role": "AXImage", "description": "Report", "role_description": "image", "value": null, "position": "27.00;502.00", "size": "20;20", "children": []}, {"name": null, "role": "AXStaticText", "description": null, "role_description": "text", "value": "Trial Balance", "position": "49.00;503.50", "size": "171;17", "children": []}, {"name": null, "role": "AXStaticText", "description": null, "role_description": "text", "value": "", "position": "220.00;503.50", "size": "5;17", "children": []}]}]}, {"name": null, "role": "AXRow", "description": null, "role_description": "outline row", "value": null, "position": "0.00;536.00", "size": "245;22", "children": [{"name": null, "role": "AXCell", "description": null, "role_description": "cell", "value": null, "position": "10.00;536.00", "size": "225;22", "children": [{"name": null, "role": "AXStaticText", "description": null, "role_description": "text", "value": "MANAGE", "position": "14.00;536.00", "size": "229;22", "children": []}]}]}, {"name": null, "role": "AXRow", "description": null, "role_description": "outline row", "value": null, "position": "0.00;558.00", "size": "245;22", "children": [{"name": null, "role": "AXCell", "description": null, "role_description": "cell", "value": null, "position": "10.00;558.00", "size": "225;22", "children": [{"name": null, "role": "AXImage", "description": "Autofill", "role_description": "image", "value": null, "position": "27.00;559.00", "size": "20;20", "children": []}, {"name": null, "role": "AXStaticText", "description": null, "role_description": "text", "value": "Autofill", "position": "49.00;560.50", "size": "153;17", "children": []}, {"name": null, "role": "AXStaticText", "description": null, "role_description": "text", "value": "Off", "position": "202.06;560.50", "size": "23;17", "children": []}]}]}, {"name": null, "role": "AXRow", "description": null, "role_description": "outline row", "value": null, "position": "0.00;580.00", "size": "245;22", "children": [{"name": null, "role": "AXCell", "description": null, "role_description": "cell", "value": null, "position": "10.00;580.00", "size": "225;22", "children": [{"name": null, "role": "AXImage", "description": "Budget", "role_description": "image", "value": null, "position": "27.00;581.00", "size": "20;20", "children": []}, {"name": null, "role": "AXStaticText", "description": null, "role_description": "text", "value": "Budget", "position": "49.00;582.50", "size": "153;17", "children": []}, {"name": null, "role": "AXStaticText", "description": null, "role_description": "text", "value": "Off", "position": "202.06;582.50", "size": "23;17", "children": []}]}]}, {"name": null, "role": "AXRow", "description": null, "role_description": "outline row", "value": null, "position": "0.00;602.00", "size": "245;22", "children": [{"name": null, "role": "AXCell", "description": null, "role_description": "cell", "value": null, "position": "10.00;602.00", "size": "225;22", "children": [{"name": null, "role": "AXImage", "description": "Fields", "role_description": "image", "value": null, "position": "27.00;603.00", "size": "20;20", "children": []}, {"name": null, "role": "AXStaticText", "description": null, "role_description": "text", "value": "Fields", "position": "49.00;604.50", "size": "158;17", "children": []}, {"name": null, "role": "AXStaticText", "description": null, "role_description": "text", "value": "18", "position": "206.77;604.50", "size": "18;17", "children": []}]}]}, {"name": null, "role": "AXRow", "description": null, "role_description": "outline row", "value": null, "position": "0.00;624.00", "size": "245;22", "children": [{"name": null, "role": "AXCell", "description": null, "role_description": "cell", "value": null, "position": "10.00;624.00", "size": "225;22", "children": [{"name": null, "role": "AXImage", "description": "Repeats", "role_description": "image", "value": null, "position": "27.00;625.00", "size": "20;20", "children": []}, {"name": null, "role": "AXStaticText", "description": null, "role_description": "text", "value": "Repeats", "position": "49.00;626.50", "size": "163;17", "children": []}, {"name": null, "role": "AXStaticText", "description": null, "role_description": "text", "value": "0", "position": "212.44;626.50", "size": "13;17", "children": []}]}]}, {"name": null, "role": "AXRow", "description": null, "role_description": "outline row", "value": null, "position": "0.00;646.00", "size": "245;22", "children": [{"name": null, "role": "AXCell", "description": null, "role_description": "cell", "value": null, "position": "10.00;646.00", "size": "225;22", "children": [{"name": null, "role": "AXImage", "description": "Units", "role_description": "image", "value": null, "position": "27.00;647.00", "size": "20;20", "children": []}, {"name": null, "role": "AXStaticText", "description": null, "role_description": "text", "value": "Units", "position": "49.00;648.50", "size": "152;17", "children": []}, {"name": null, "role": "AXStaticText", "description": null, "role_description": "text", "value": "161", "position": "201.23;648.50", "size": "24;17", "children": []}]}]}, {"name": null, "role": "AXRow", "description": null, "role_description": "outline row", "value": null, "position": "0.00;668.00", "size": "245;22", "children": [{"name": null, "role": "AXCell", "description": null, "role_description": "cell", "value": null, "position": "10.00;668.00", "size": "225;22", "children": [{"name": null, "role": "AXImage", "description": "Values", "role_description": "image", "value": null, "position": "27.00;669.00", "size": "20;20", "children": []}, {"name": null, "role": "AXStaticText", "description": null, "role_description": "text", "value": "Values", "position": "49.00;670.50", "size": "164;17", "children": []}, {"name": null, "role": "AXStaticText", "description": null, "role_description": "text", "value": "2", "position": "212.76;670.50", "size": "12;17", "children": []}]}]}, {"name": null, "role": "AXColumn", "description": null, "role_description": "column", "value": null, "position": "10.00;-793.00", "size": "225;1493", "children": []}]}, {"name": null, "role": "AXScrollBar", "description": null, "role_description": "scroll bar", "value": 1.0, "position": "245.00;52.00", "size": "15;648", "children": [{"name": null, "role": "AXValueIndicator", "description": null, "role_description": "value indicator", "value": 1.0, "position": "245.00;418.50", "size": "15;280", "children": []}, {"name": null, "role": "AXButton", "description": null, "role_description": "increment arrow button", "value": null, "position": "245.00;52.00", "size": "0;0", "children": []}, {"name": null, "role": "AXButton", "description": null, "role_description": "decrement arrow button", "value": null, "position": "245.00;52.00", "size": "0;0", "children": []}, {"name": null, "role": "AXButton", "description": null, "role_description": "increment page button", "value": null, "position": "245.00;698.00", "size": "15;2", "children": []}, {"name": null, "role": "AXButton", "description": null, "role_description": "decrement page button", "value": null, "position": "245.00;52.00", "size": "15;366", "children": []}]}]}, {"name": null, "role": "AXSplitter", "description": null, "role_description": "splitter", "value": 648.0, "position": "0.00;700.00", "size": "260;10", "children": []}, {"name": null, "role": "AXStaticText", "description": null, "role_description": "text", "value": "Summary", "position": "17.00;713.00", "size": "226;14", "children": []}, {"name": null, "role": "AXStaticText", "description": null, "role_description": "text", "value": "Assets", "position": "17.00;743.00", "size": "39;14", "children": []}, {"name": null, "role": "AXStaticText", "description": null, "role_description": "text", "value": "Liabilities", "position": "17.00;773.00", "size": "60;14", "children": []}, {"name": null, "role": "AXStaticText", "description": null, "role_description": "text", "value": "Equities", "position": "17.00;803.00", "size": "46;14", "children": []}, {"name": null, "role": "AXStaticText", "description": null, "role_description": "text", "value": "Net Income", "position": "29.00;833.00", "size": "65;14", "children": []}, {"name": null, "role": "AXStaticText", "description": null, "role_description": "text", "value": "Owner's Equity", "position": "29.00;818.00", "size": "100;14", "children": []}, {"name": null, "role": "AXStaticText", "description": null, "role_description": "text", "value": "Income", "position": "41.00;848.00", "size": "46;14", "children": []}, {"name": null, "role": "AXStaticText", "description": null, "role_description": "text", "value": "€0", "position": "131.00;848.00", "size": "112;14", "children": []}, {"name": null, "role": "AXStaticText", "description": null, "role_description": "text", "value": "Expenses", "position": "41.00;863.00", "size": "54;14", "children": []}, {"name": null, "role": "AXStaticText", "description": null, "role_description": "text", "value": "(€1)", "position": "131.00;863.00", "size": "112;14", "children": []}, {"name": null, "role": "AXStaticText", "description": null, "role_description": "text", "value": "€0", "position": "64.00;743.00", "size": "95;14", "children": []}, {"name": null, "role": "AXStaticText", "description": null, "role_description": "text", "value": "€1", "position": "153.00;803.00", "size": "90;14", "children": []}, {"name": null, "role": "AXStaticText", "description": null, "role_description": "text", "value": "€0", "position": "131.00;818.00", "size": "112;14", "children": []}, {"name": null, "role": "AXStaticText", "description": null, "role_description": "text", "value": "€1", "position": "131.00;833.00", "size": "112;14", "children": []}, {"name": null, "role": "AXStaticText", "description": null, "role_description": "text", "value": "Debit", "position": "120.00;728.00", "size": "39;14", "children": []}, {"name": null, "role": "AXStaticText", "description": null, "role_description": "text", "value": "Credit", "position": "204.00;728.00", "size": "39;14", "children": []}, {"name": null, "role": "AXStaticText", "description": null, "role_description": "text", "value": "Total", "position": "17.00;878.00", "size": "34;14", "children": []}, {"name": null, "role": "AXStaticText", "description": null, "role_description": "text", "value": "€0", "position": "153.00;878.00", "size": "90;14", "children": []}, {"name": null, "role": "AXStaticText", "description": null, "role_description": "text", "value": "€0", "position": "69.00;878.00", "size": "90;14", "children": []}, {"name": null, "role": "AXStaticText", "description": null, "role_description": "text", "value": "A/R", "position": "28.00;758.00", "size": "24;14", "children": []}, {"name": null, "role": "AXStaticText", "description": null, "role_description": "text", "value": "€0", "position": "64.00;758.00", "size": "95;14", "children": []}, {"name": null, "role": "AXStaticText", "description": null, "role_description": "text", "value": "A/P", "position": "28.00;788.00", "size": "24;14", "children": []}, {"name": null, "role": "AXStaticText", "description": null, "role_description": "text", "value": "€0", "position": "153.00;788.00", "size": "90;14", "children": []}, {"name": null, "role": "AXStaticText", "description": null, "role_description": "text", "value": "(€1)", "position": "153.00;773.00", "size": "90;14", "children": []}]}, {"name": null, "role": "AXSplitter", "description": null, "role_description": "splitter", "value": 260.0, "position": "260.00;52.00", "size": "1;845", "children": []}, {"name": null, "role": "AXScrollArea", "description": null, "role_description": "scroll area", "value": null, "position": "261.00;88.00", "size": "1118;809", "children": [{"name": null, "role": "AXGroup", "description": "document", "role_description": "group", "value": null, "position": "510.00;91.50", "size": "620;802", "children": [{"name": null, "role": "AXPage", "description": null, "role_description": "Page", "value": null, "position": "514.00;96.75", "size": "612;792", "children": [{"name": null, "role": "AXGroup", "description": null, "role_description": "group", "value": null, "position": "533.50;118.75", "size": "573;750", "children": [{"name": null, "role": "AXGroup", "description": null, "role_description": "group", "value": null, "position": "533.50;118.75", "size": "573;750", "children": [{"name": null, "role": "AXGroup", "description": null, "role_description": "group", "value": null, "position": "533.50;118.75", "size": "573;750", "children": [{"name": null, "role": "AXGroup", "description": null, "role_description": "group", "value": null, "position": "534.00;147.25", "size": "388;332", "children": [{"name": null, "role": "AXGroup", "description": null, "role_description": "group", "value": null, "position": "534.00;265.25", "size": "115;214", "children": [{"name": null, "role": "AXStaticText", "description": null, "role_description": "text", "value": "Operating \n", "position": "534.00;265.25", "size": "61;14", "children": []}, {"name": null, "role": "AXStaticText", "description": null, "role_description": "text", "value": "Net Income Credit Card Total Operations \n", "position": "534.00;283.25", "size": "101;50", "children": []}, {"name": null, "role": "AXStaticText", "description": null, "role_description": "text", "value": "Investing Total Investing \n", "position": "534.00;342.25", "size": "89;32", "children": []}, {"name": null, "role": "AXStaticText", "description": null, "role_description": "text", "value": "Financing Total Financing \n", "position": "534.00;383.25", "size": "94;32", "children": []}, {"name": null, "role": "AXStaticText", "description": null, "role_description": "text", "value": "Total Cash Flow \n", "position": "534.00;424.25", "size": "97;14", "children": []}, {"name": null, "role": "AXStaticText", "description": null, "role_description": "text", "value": "Start Cash Balance End Cash Balance \n", "position": "534.00;447.25", "size": "115;32", "children": []}]}, {"name": null, "role": "AXGroup", "description": null, "role_description": "group", "value": null, "position": "669.11;147.25", "size": "253;332", "children": [{"name": null, "role": "AXStaticText", "description": null, "role_description": "text", "value": "[name] Cash Flow 1. January 2024 to 31. December 2024 \n", "position": "695.09;147.25", "size": "227;51", "children": []}, {"name": null, "role": "AXStaticText", "description": null, "role_description": "text", "value": "01.01.24 31.12.24 \n", "position": "669.11;224.75", "size": "56;35", "children": []}, {"name": null, "role": "AXStaticText", "description": null, "role_description": "text", "value": "€1,00 (€1,00) €0,00 \n", "position": "680.87;283.25", "size": "44;50", "children": []}, {"name": null, "role": "AXStaticText", "description": null, "role_description": "text", "value": "€0,00 \n", "position": "690.19;360.25", "size": "35;14", "children": []}, {"name": null, "role": "AXStaticText", "description": null, "role_description": "text", "value": "€0,00 \n", "position": "690.19;401.25", "size": "35;14", "children": []}, {"name": null, "role": "AXStaticText", "description": null, "role_description": "text", "value": "€0,00 \n", "position": "690.19;424.25", "size": "35;14", "children": []}, {"name": null, "role": "AXStaticText", "description": null, "role_description": "text", "value": "€0,00 €0,00 \n", "position": "690.19;447.25", "size": "35;32", "children": []}]}]}, {"name": null, "role": "AXGroup", "description": null, "role_description": "group", "value": null, "position": "1072.34;118.75", "size": "34;12", "children": [{"name": null, "role": "AXGroup", "description": null, "role_description": "group", "value": null, "position": "1072.34;118.75", "size": "34;12", "children": [{"name": null, "role": "AXStaticText", "description": null, "role_description": "text", "value": "Page 1 \n", "position": "1072.34;118.75", "size": "34;12", "children": []}]}]}, {"name": null, "role": "AXGroup", "description": null, "role_description": "group", "value": null, "position": "534.00;478.50", "size": "572;390", "children": [{"name": null, "role": "AXGroup", "description": null, "role_description": "group", "value": null, "position": "534.00;479.75", "size": "572;389", "children": [{"name": null, "role": "AXImage", "description": "", "role_description": "image", "value": null, "position": "534.00;509.75", "size": "572;320", "children": []}]}, {"name": null, "role": "AXGroup", "description": null, "role_description": "group", "value": null, "position": "534.00;846.75", "size": "129;12", "children": [{"name": null, "role": "AXGroup", "description": null, "role_description": "group", "value": null, "position": "534.00;846.75", "size": "129;12", "children": [{"name": null, "role": "AXStaticText", "description": null, "role_description": "text", "value": "Prepared 16. August 2024. \n", "position": "534.00;846.75", "size": "129;12", "children": []}]}]}]}]}]}]}]}]}]}, {"name": "Save", "role": "AXButton", "description": null, "role_description": "button", "value": null, "position": "1329.00;62.00", "size": "42;19", "children": []}, {"name": "Print", "role": "AXButton", "description": null, "role_description": "button", "value": null, "position": "1277.00;62.00", "size": "44;19", "children": []}, {"name": "Email", "role": "AXButton", "description": null, "role_description": "button", "value": null, "position": "1221.00;62.00", "size": "48;19", "children": []}]}, {"name": null, "role": "AXToolbar", "description": null, "role_description": "toolbar", "value": null, "position": "0.00;0.00", "size": "1379;52", "children": [{"name": "New_Account", "role": "AXButton", "description": null, "role_description": "button", "value": null, "position": "247.00;0.00", "size": "84;52", "children": []}, {"name": "New_Account_Group", "role": "AXButton", "description": null, "role_description": "button", "value": null, "position": "331.00;0.00", "size": "119;52", "children": []}, {"name": "New_Transaction", "role": "AXButton", "description": null, "role_description": "button", "value": null, "position": "450.00;0.00", "size": "102;52", "children": []}, {"name": "Add_Transactions", "role": "AXButton", "description": null, "role_description": "button", "value": null, "position": "552.00;0.00", "size": "106;52", "children": []}, {"name": "Edit_Transactions", "role": "AXButton", "description": null, "role_description": "button", "value": null, "position": "657.50;0.00", "size": "105;52", "children": []}, {"name": "New_Filter", "role": "AXButton", "description": null, "role_description": "button", "value": null, "position": "771.50;0.00", "size": "67;52", "children": []}, {"name": "New_Client", "role": "AXButton", "description": null, "role_description": "button", "value": null, "position": "838.50;0.00", "size": "71;52", "children": []}, {"name": "Start_Timer", "role": "AXButton", "description": null, "role_description": "button", "value": null, "position": "909.50;0.00", "size": "73;52", "children": []}, {"name": "New_Merchant", "role": "AXButton", "description": null, "role_description": "button", "value": null, "position": "982.50;0.00", "size": "90;52", "children": []}, {"name": "New_Report", "role": "AXButton", "description": null, "role_description": "button", "value": null, "position": "1072.50;0.00", "size": "76;52", "children": []}, {"name": null, "role": "AXGroup", "description": null, "role_description": "group", "value": null, "position": "1157.50;0.00", "size": "128;52", "children": [{"name": null, "role": "AXTextField", "description": null, "role_description": "search text field", "value": "", "position": "1160.50;9.00", "size": "122;25", "children": [{"name": "", "role": "AXButton", "description": "search", "role_description": "button", "value": null, "position": "1162.50;10.00", "size": "25;22", "children": []}]}, {"name": null, "role": "AXStaticText", "description": null, "role_description": "text", "value": "Search", "position": "1199.50;35.00", "size": "44;14", "children": []}]}, {"name": null, "role": "AXPopUpButton", "description": "more toolbar items", "role_description": "pop up button", "value": null, "position": "1344.00;14.00", "size": "26;14", "children": []}]}, {"name": null, "role": "AXButton", "description": null, "role_description": "close button", "value": null, "position": "19.00;18.00", "size": "14;16", "children": []}, {"name": null, "role": "AXButton", "description": null, "role_description": "full screen button", "value": null, "position": "59.00;18.00", "size": "14;16", "children": [{"name": null, "role": "AXGroup", "description": null, "role_description": "group", "value": null, "position": "59.00;18.00", "size": "14;16", "children": [{"name": null, "role": "AXGroup", "description": null, "role_description": "group", "value": null, "position": "59.00;18.00", "size": "14;16", "children": []}]}]}, {"name": null, "role": "AXButton", "description": null, "role_description": "minimize button", "value": null, "position": "39.00;18.00", "size": "14;16", "children": []}, {"name": null, "role": "AXStaticText", "description": null, "role_description": "text", "value": "[name]", "position": "87.00;0.00", "size": "160;52", "children": []}]}